Aerial crown-view tile of a tropical tree (Barro Colorado Island, Panama), acquired 20250414:
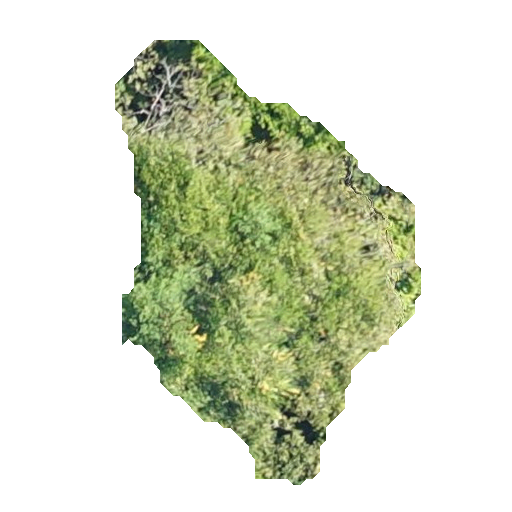
Species: Dipteryx oleifera
GBIF accepted scientific name: Dipteryx oleifera
Crown area: 125.928 m²